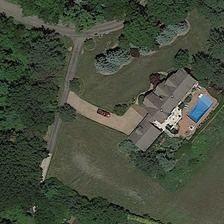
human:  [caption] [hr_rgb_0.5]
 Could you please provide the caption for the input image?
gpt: many green trees and meadows are around a building with a red car .

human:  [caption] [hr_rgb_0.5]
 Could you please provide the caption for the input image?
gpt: many green trees and meadows are around a building with a red car .

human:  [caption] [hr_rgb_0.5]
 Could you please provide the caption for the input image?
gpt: many green trees and meadows are around a building with a red car .

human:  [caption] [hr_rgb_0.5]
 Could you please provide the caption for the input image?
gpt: many green trees and meadows are around a building with a red car .

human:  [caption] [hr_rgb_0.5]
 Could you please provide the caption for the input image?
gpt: many green trees and meadows are around a building with a red car .